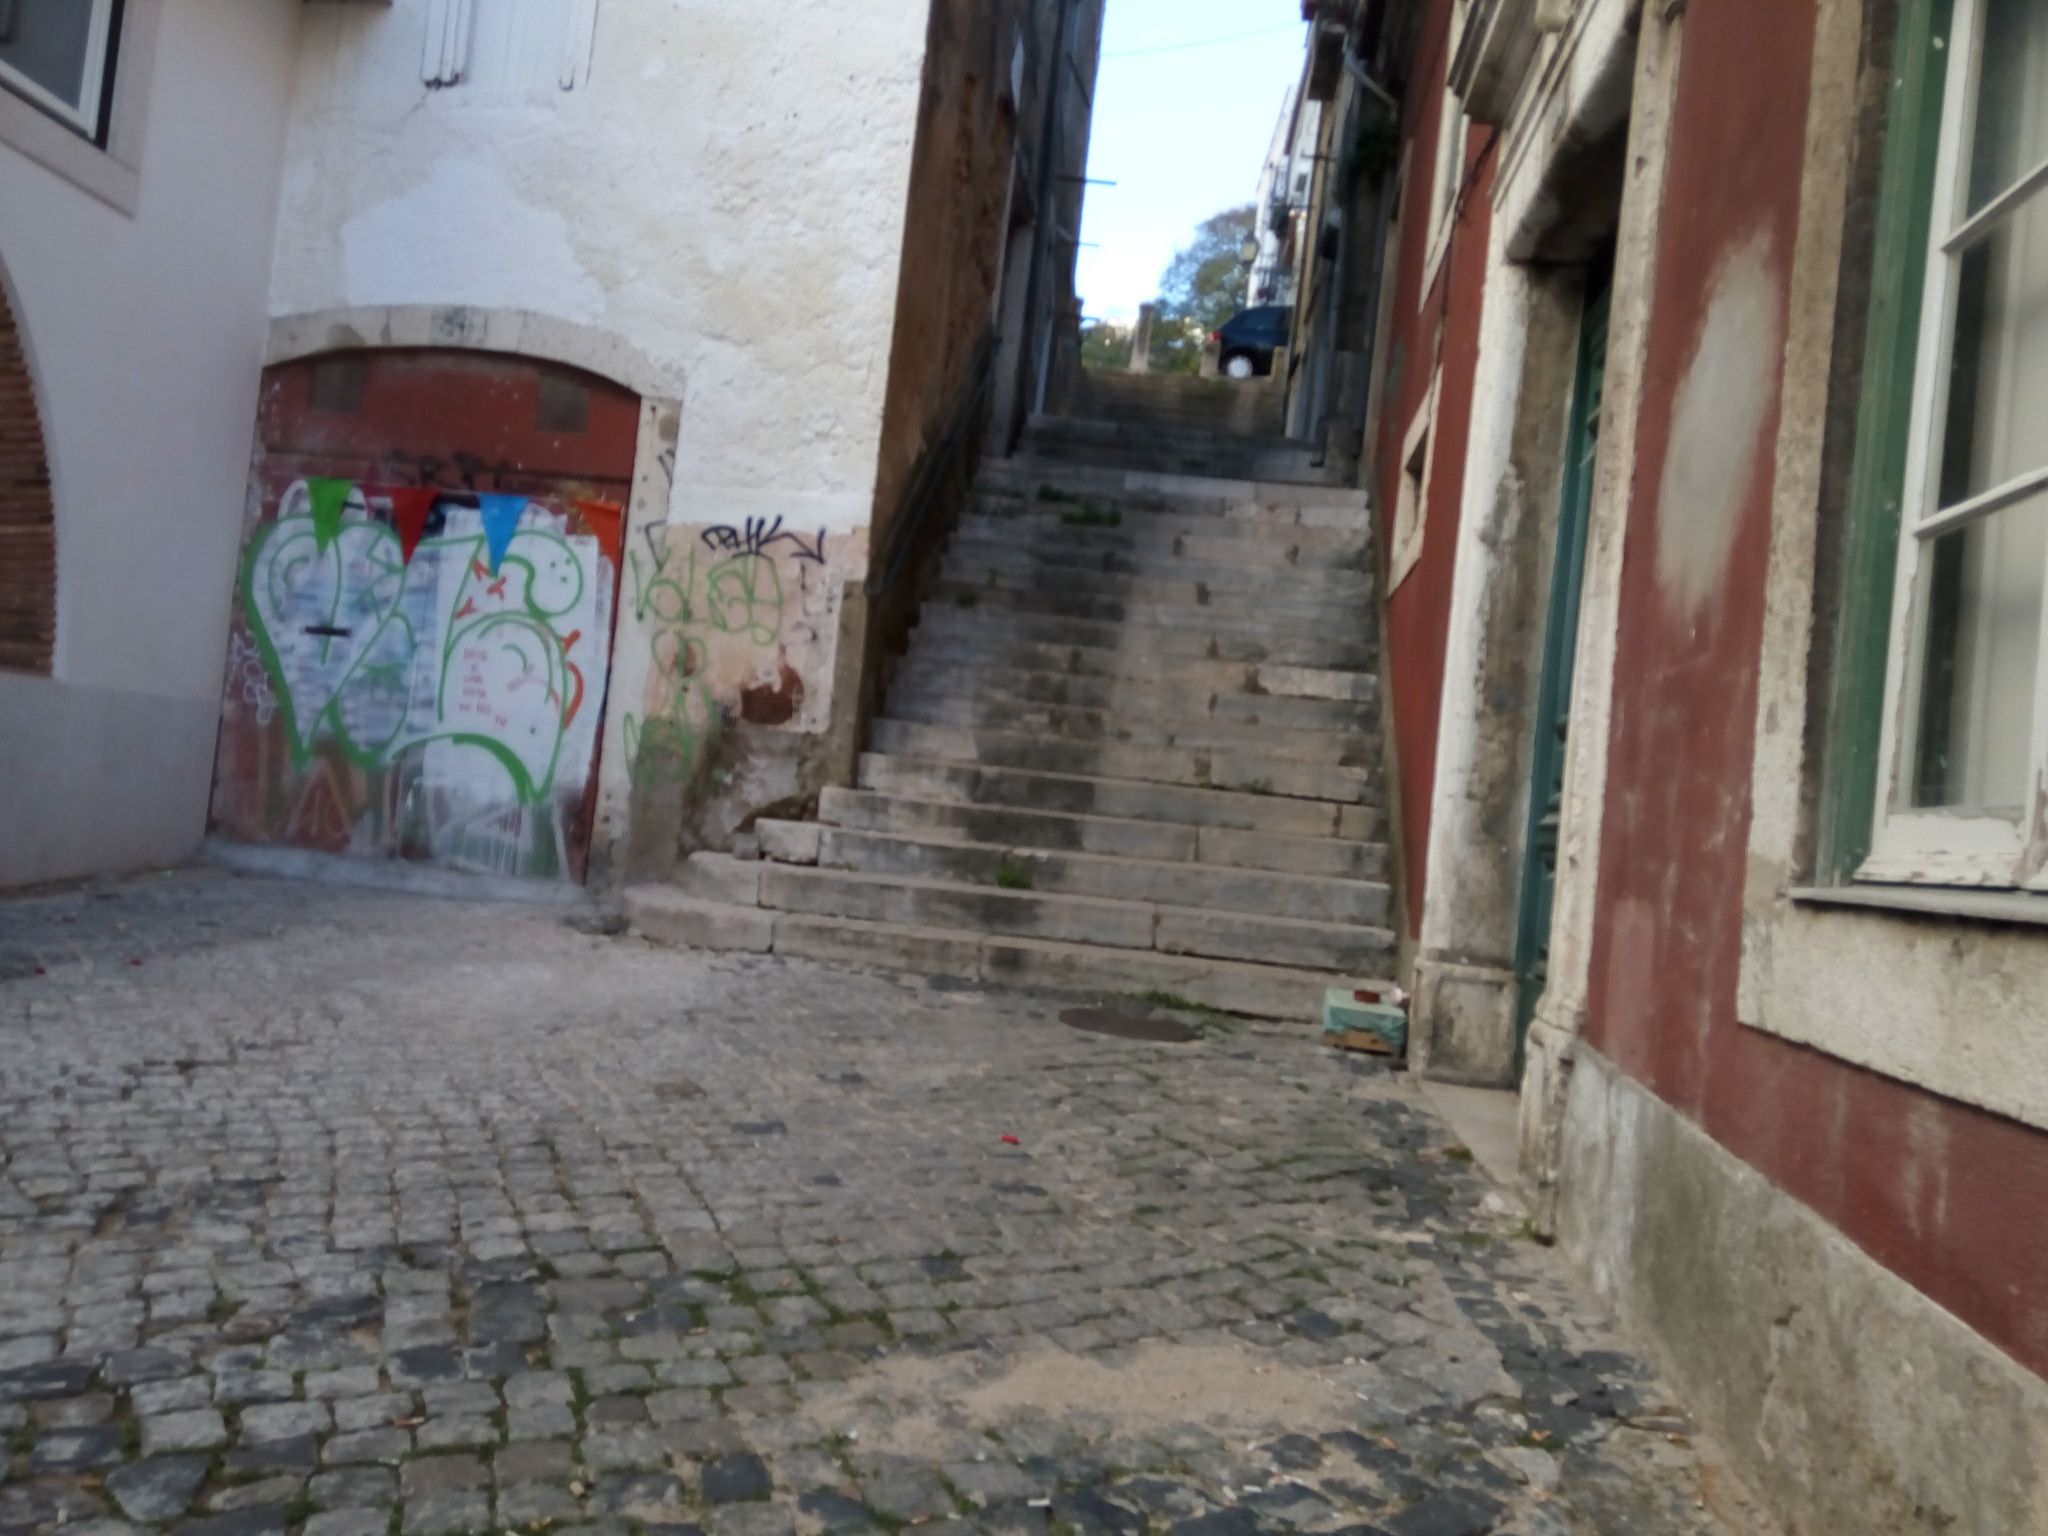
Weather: clear
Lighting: day
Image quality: good
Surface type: walking surface
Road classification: steps, pedestrian
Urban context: urban centre
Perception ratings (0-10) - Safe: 3.31, Lively: 2.51, Beautiful: 3.41, Boring: 4.28, Depressing: 4.66, Wealthy: 4.06